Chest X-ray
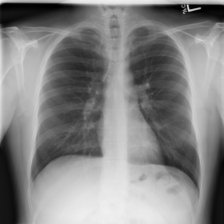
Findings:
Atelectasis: negative
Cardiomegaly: negative
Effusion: negative
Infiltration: positive
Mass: negative
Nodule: negative
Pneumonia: negative
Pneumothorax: negative
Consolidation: negative
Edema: negative
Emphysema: negative
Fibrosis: negative
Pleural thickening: negative
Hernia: negative